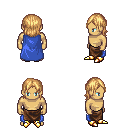
a pixel art fantasy rpg character, male body template, human, tanned skin, blue cape, robe skirt, light blonde long bangs hairstyle, gold boots, four views (front, back, left, right), 2x2 character sprite sheet, small pixel art, hard edges, no anti-aliasing